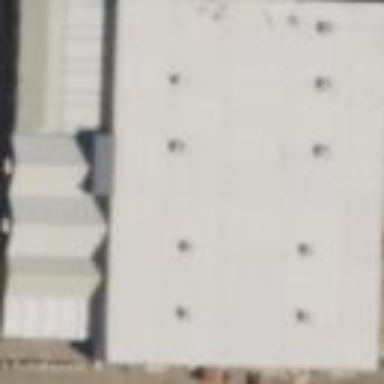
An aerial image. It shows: Commercial building.